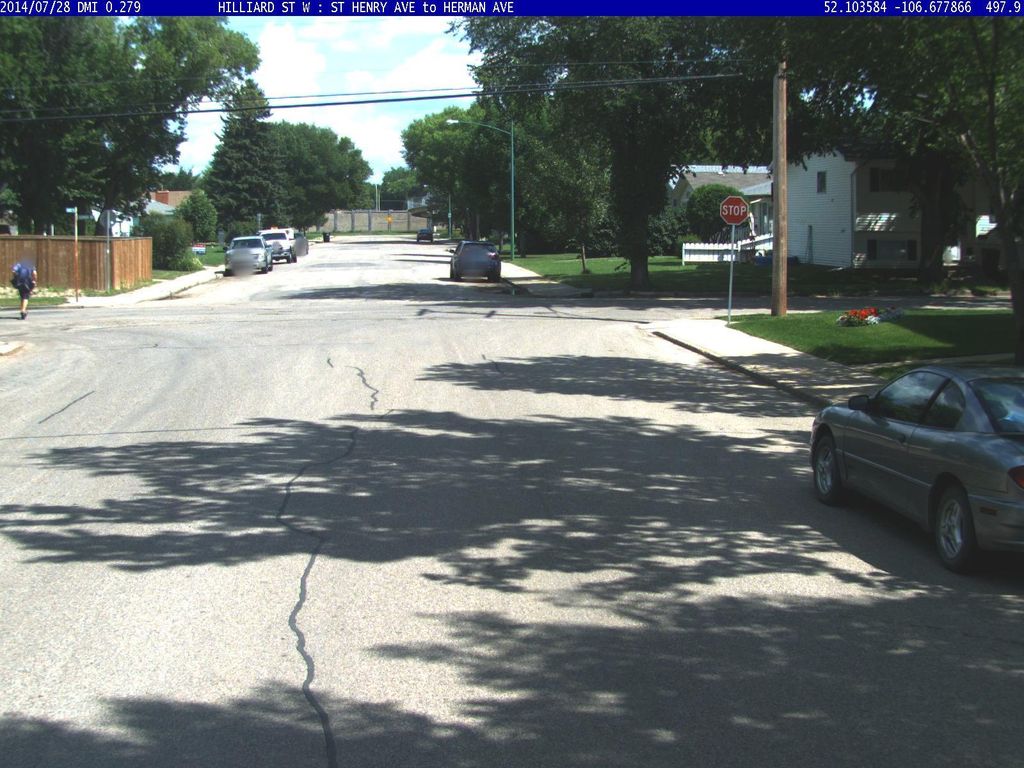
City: saskatoon